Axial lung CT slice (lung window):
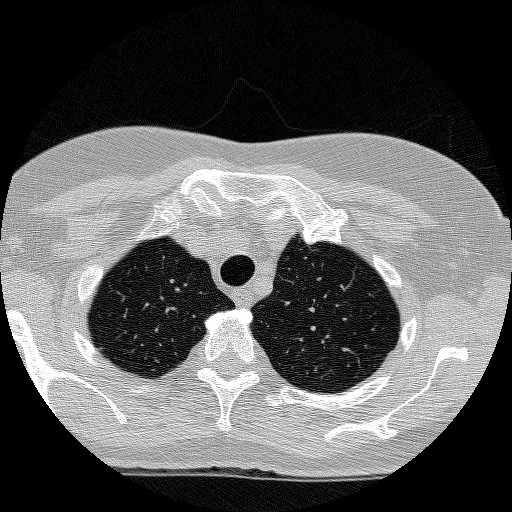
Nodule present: no